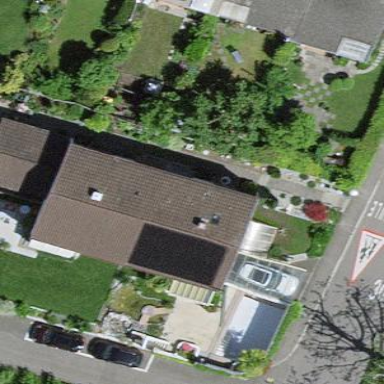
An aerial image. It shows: Semi-detached house.